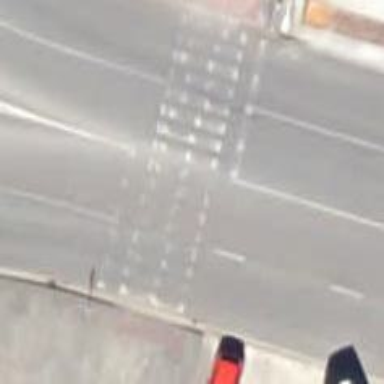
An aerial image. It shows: Zebra crossing on the road.